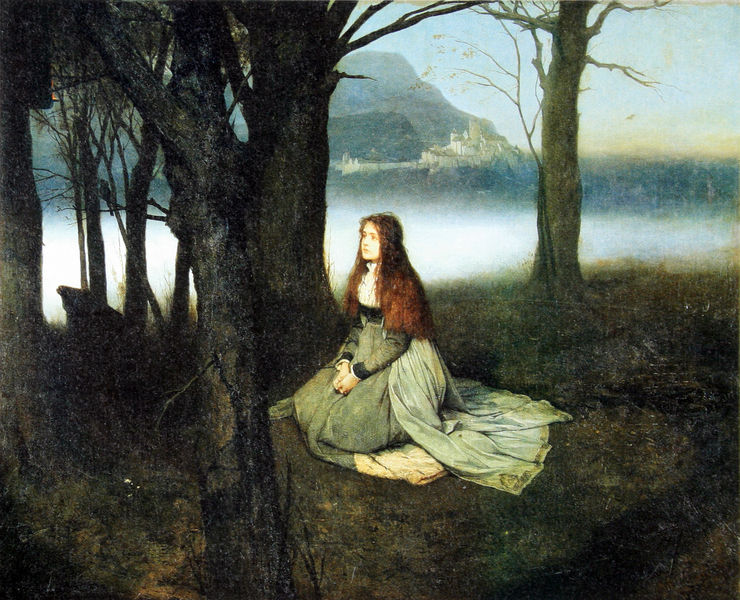
Titel: Elisabeth im Gebet für Tannhäuser
Künstler: Gabriel von Max
Standort: Athen
Institution: Kouvoutsakis Art Institute
Schlagwörter: baum, berg, blau, dunkel, gemälde, himmel, meer, schatten, umhang, wasser, weiß, wolf, wolken, baumstämme, bäume, grün, landschaft, mädchen, see, sitzen, stadt, ufer, äste, braun, frau, frisur, grau, haar, hell, kleid, licht, ölbild, blick, dame, gras, rot, schloss, tier, wiese, rock, symbolismus, jung, bluse, falten, gesicht, lang, trauer, hände, baumstamm, ferne, horizont, stamm, weite, einsam, sonne, insel, gewand, haare, mantel, england, tal, traurig, wald, schleppe, mieder, berge, gebirge, dunst, nebel, kahl, herbst, romantik, stämme, melancholie, junge frau, knie, rothaarig, burg, lichtung, knien, beten, gebet, altar, rote haare, waldboden, kniend, mittelalter, märchen, andacht, knieen, knieende, grad, präraffaeliten, betend, ophelia, englisch, rotes haar, büßende, gretchen, langes kleid, festungsanlage, brg, 19. jahrhundert